Question: In my first lecture of "Theory of Automata", after giving some concepts of Alphabet, Language, transition function etc. and a couple of simple automata of an electric circuit with one and two switches, is this question.

I understand what an Alphabet as well as the Language of a DFA is, but are there any rules or steps to followed to reach a correct automaton for a given Language? Or we just have to imagine and think in our mind and get to a solution which satisfies the given Language?
Note:- Please keep your language as simple as you can, since this is my first lecture and I am not yet aware of concepts like regular expressions or any other thing in the subject for that matter.
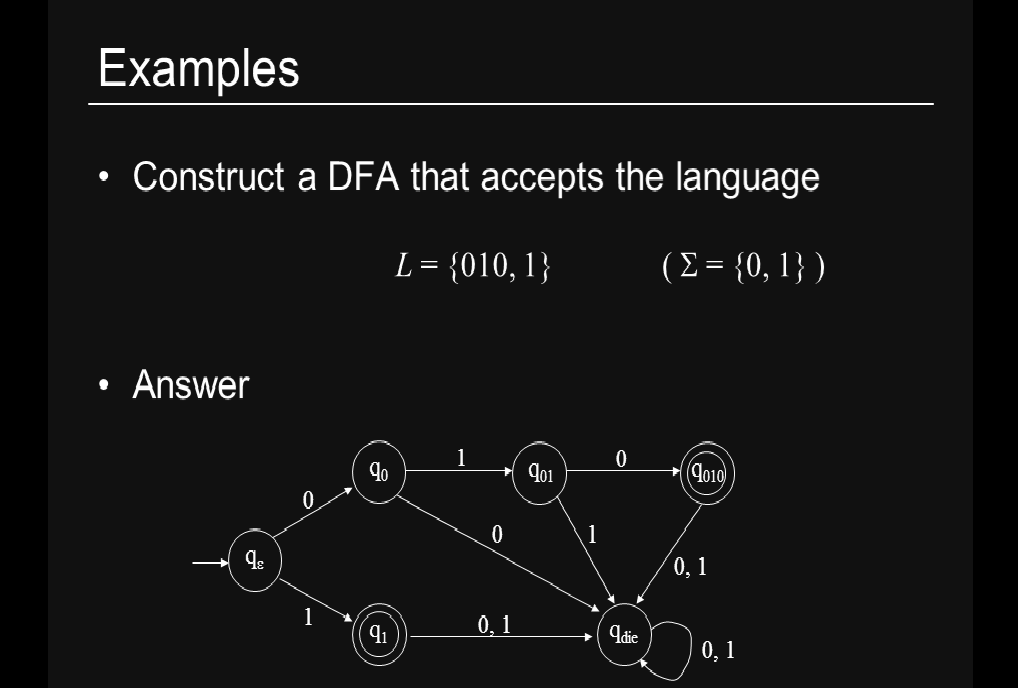
Answer: If you are given a description of the language in words, say, think about all the possible strings that can apply to this language. Then, try to come up with a DFA that handles most of the strings. Then look into the boundary conditions and generate some strings. Try to accommodate it in the DFA. This might be a good starting point for you
<URL>